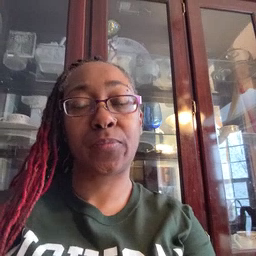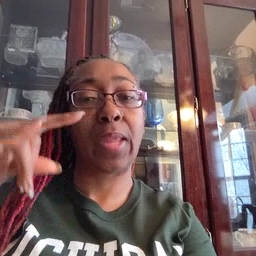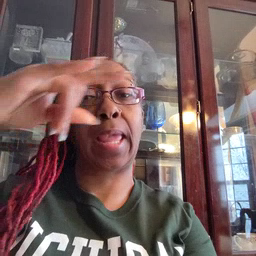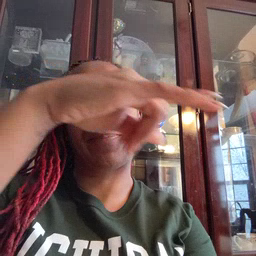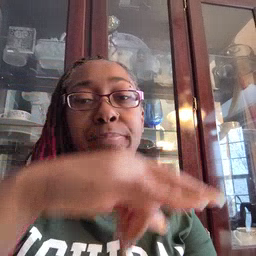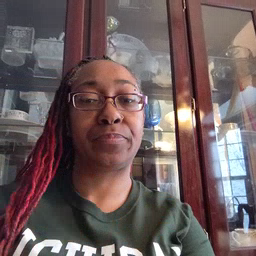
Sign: airplane